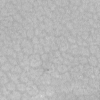
Label: not_dusty